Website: macys
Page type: delivery-shipping
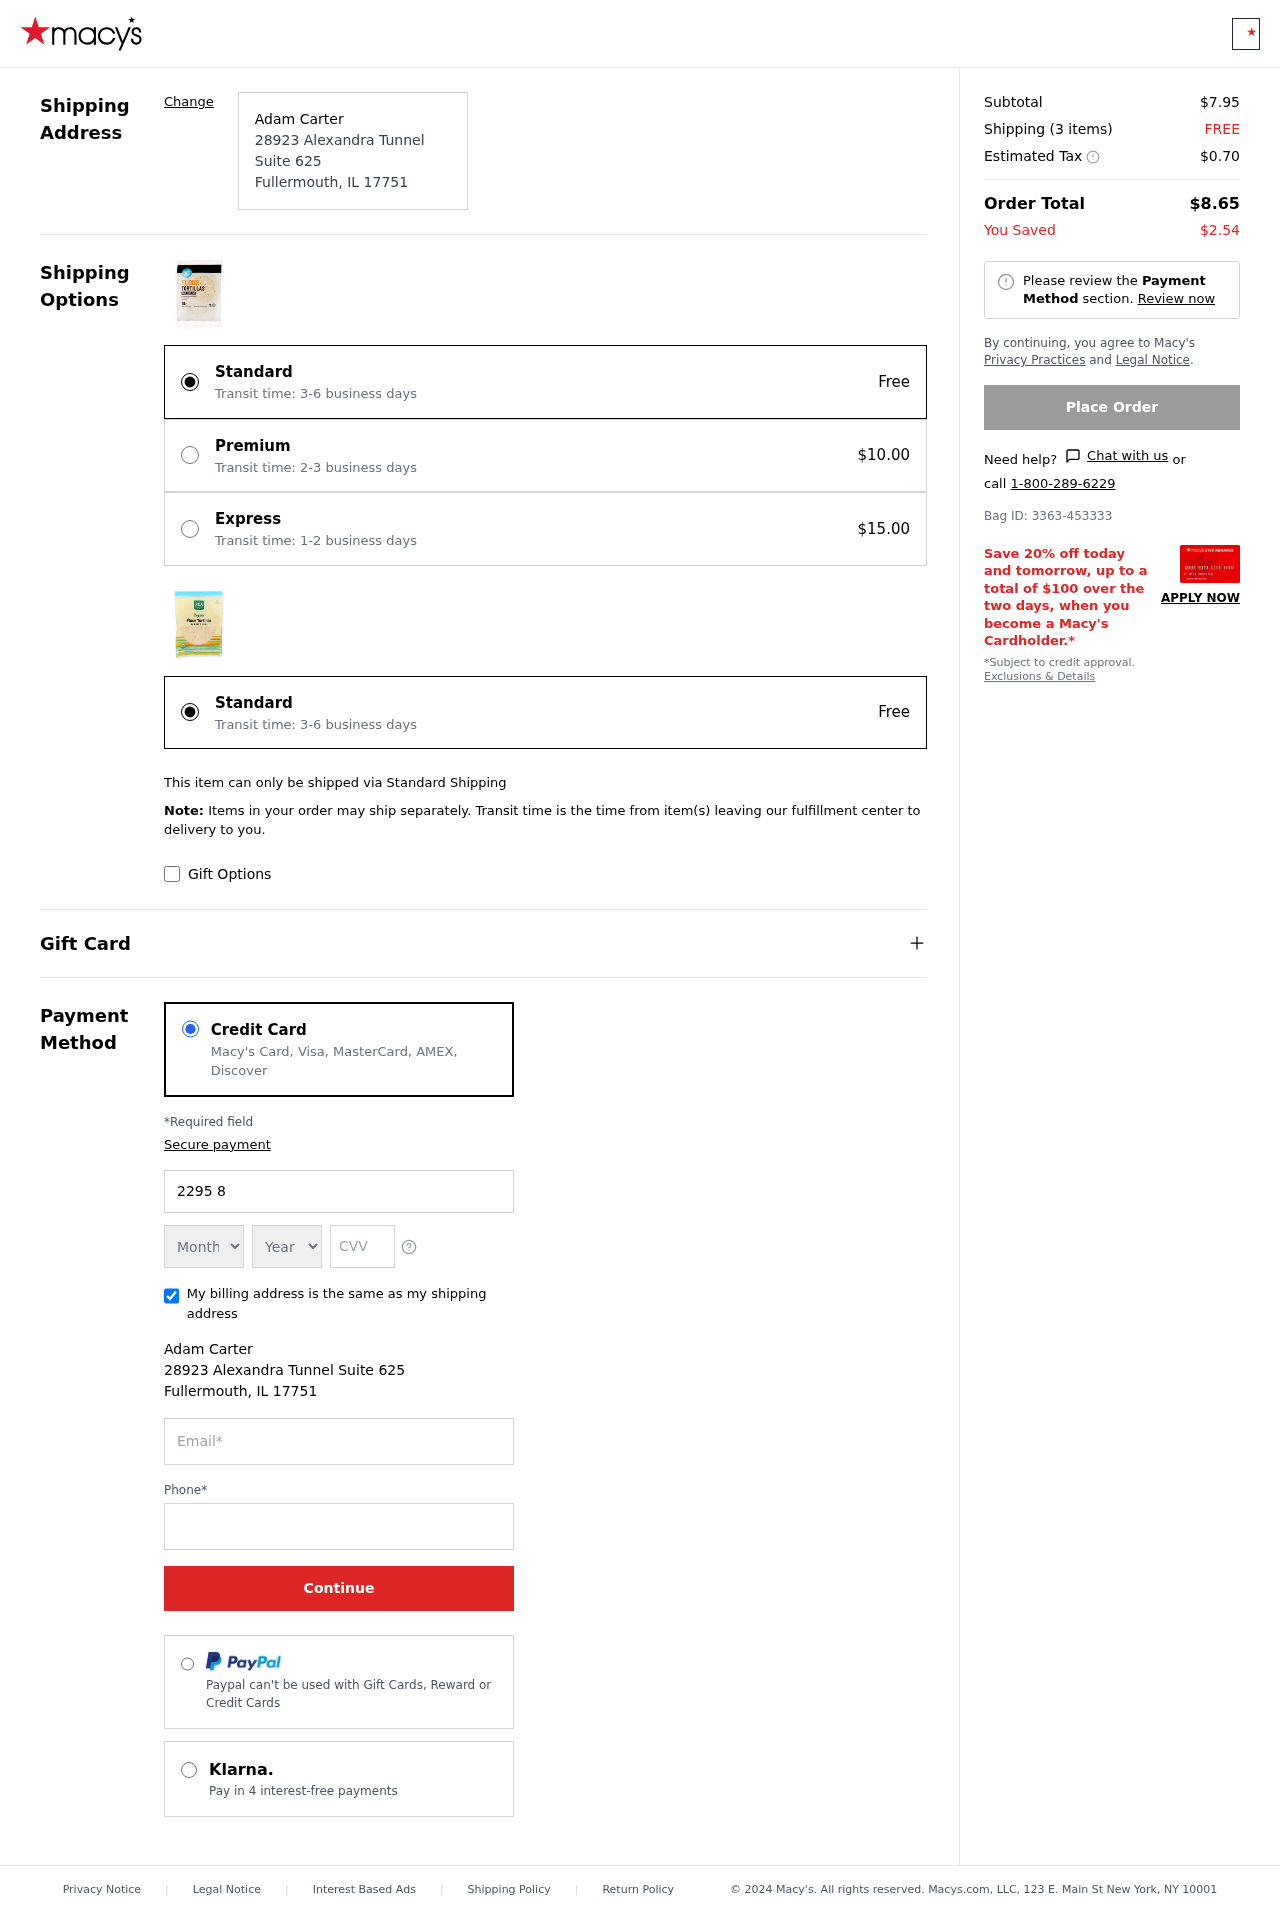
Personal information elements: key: PII_CARD_EXPIRY_MONTH
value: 10
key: PII_CARD_EXPIRY_YEAR
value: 29
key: PII_CITY
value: Fullermouth
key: PII_CITY_STATE_ZIP
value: Fullermouth, IL 17751
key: PII_FULLNAME
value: Adam Carter
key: PII_POSTCODE
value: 17751
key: PII_STATE_ABBR
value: IL
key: PII_STREET
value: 28923 Alexandra Tunnel Suite 625
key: PII_CARD_NUMBER
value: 2295 8482 7169 6579
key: PII_CARD_CVV
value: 794
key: PII_EMAIL
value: adam.carter@hotmail.com
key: PII_PHONE
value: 8987619970
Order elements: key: ORDER_SUBTOTAL
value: $7.95
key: ORDER_NUM_ITEMS
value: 3
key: ORDER_SHIPPING_COST
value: FREE
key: ORDER_TAX
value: $0.70
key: ORDER_TOTAL
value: $8.65
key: ORDER_SAVINGS
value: $2.54
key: ORDER_BAG_ID
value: Bag ID: 3363-453333